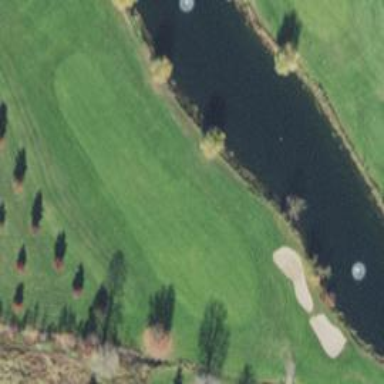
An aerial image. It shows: View of golf hole.